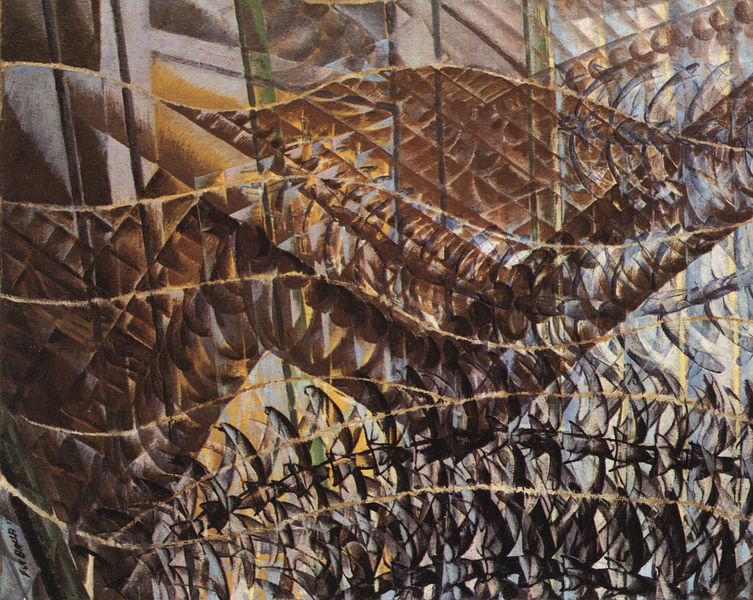
Titel: Linee andamentali + successioni dinamiche
Künstler: Giacomo Balla
Standort: New York (New York)
Institution: The Museum of Modern Art
Schlagwörter: blau, dunkel, flügel, meer, vogel, gelb, grün, see, bewegung, braun, fenster, frankreich, schwarz, weiss, dach, expressionismus, muster, architektur, federn, signatur, helldunkel, bewegt, hellblau, schwung, farbig, schiff, schiffe, wellen, italien, perspektive, abstrakt, modern, dächer, formen, linien, wogen, maler, streifen, balken, transparent, transparenz, striche, kurven, futurismus, linie, flug, oberfläche, gross, durcheinander, strich, dynamik, kreise, kunst, rom, senkrecht, struktur, konstruktion, schwingen, horizontal, waagerecht, sammlung, museum, dreiecke, ungegenständlich, verlaufen, draht, stacheldraht, kratzer, kratzen, fenser, postmoderne, vertikal, abstarkt, polychrom, rohre, abstrackt, segmente, prismen, wellenlinien, prismatisch, stacheln, schwalbe, waagrecht, balla, schwaruz, fragmentiert, bewegungslinie, flugform, orophisch, prvatbesitz, weiderholung, zersetzt